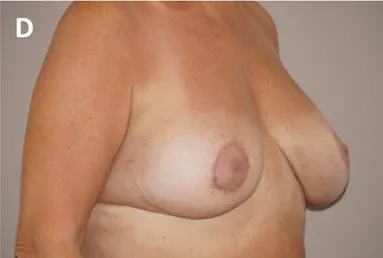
Preoperative and postoperative views. And right oblique view.
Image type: medical_photograph (other_medical_photograph)